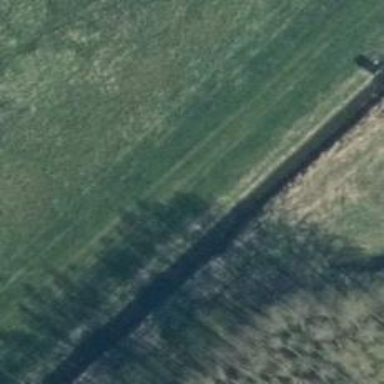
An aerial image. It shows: Culvert tunnel.